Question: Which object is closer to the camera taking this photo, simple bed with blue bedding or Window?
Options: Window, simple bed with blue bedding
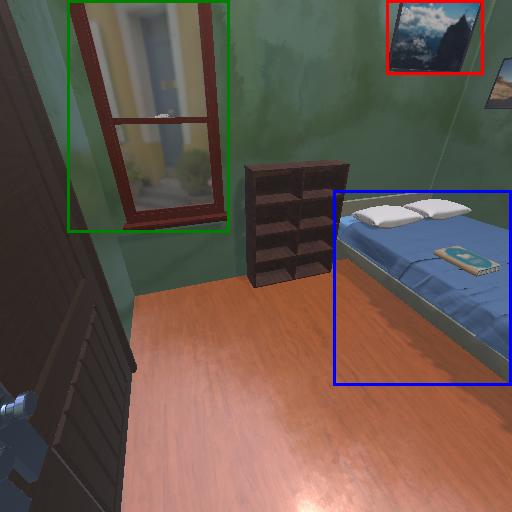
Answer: Window